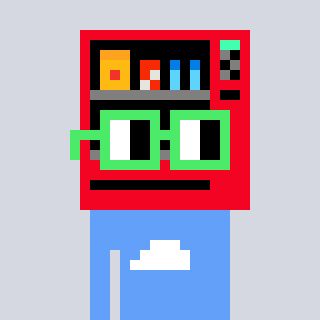
a pixel art character with square light green glasses, a vending machine-shaped head and a blue-colored body on a cool background